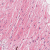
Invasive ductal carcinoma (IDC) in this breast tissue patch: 0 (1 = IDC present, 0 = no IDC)